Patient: sex F, age 59
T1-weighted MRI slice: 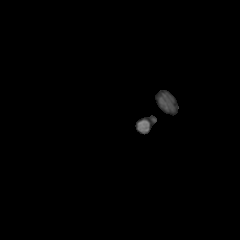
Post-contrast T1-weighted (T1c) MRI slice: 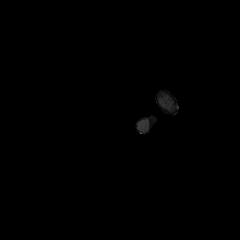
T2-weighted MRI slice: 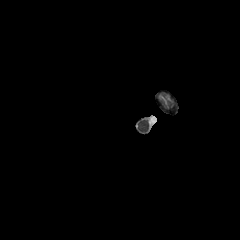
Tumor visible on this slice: no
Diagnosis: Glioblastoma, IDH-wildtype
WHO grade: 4